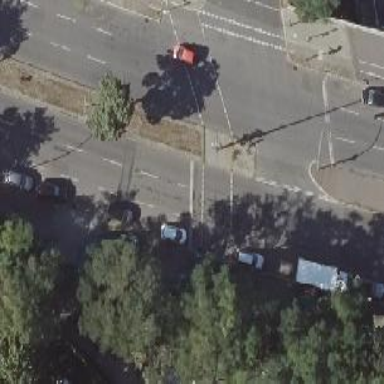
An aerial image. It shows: Road with traffic signals.